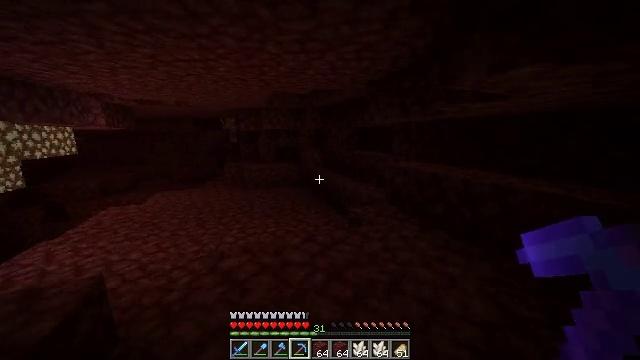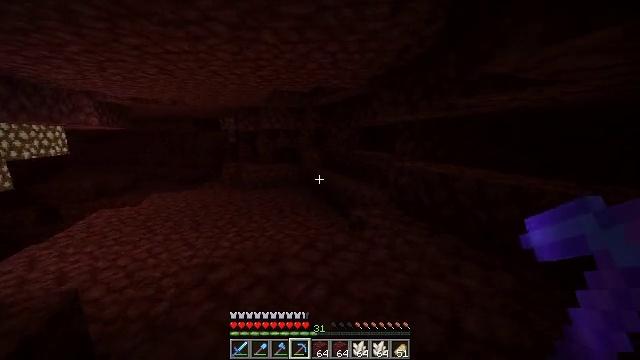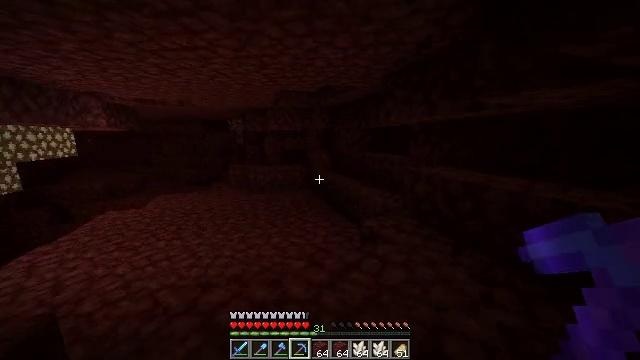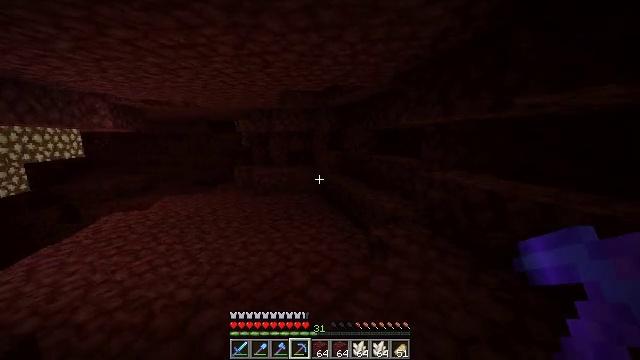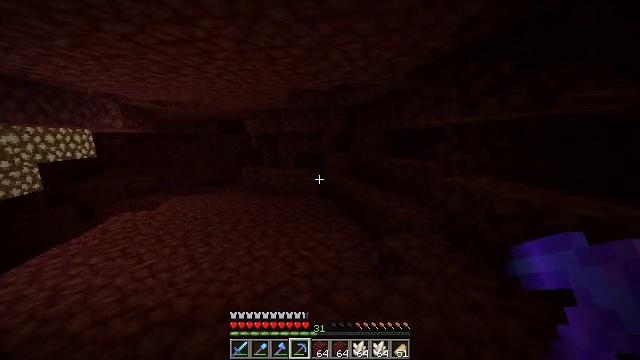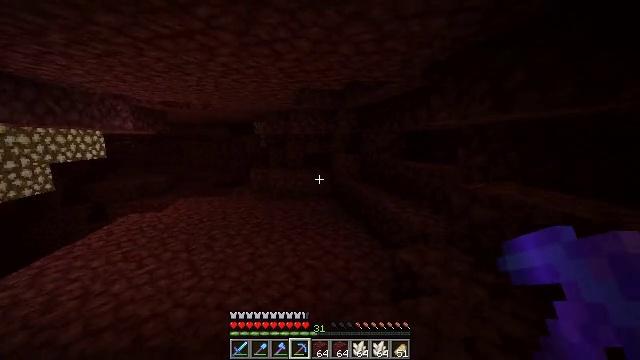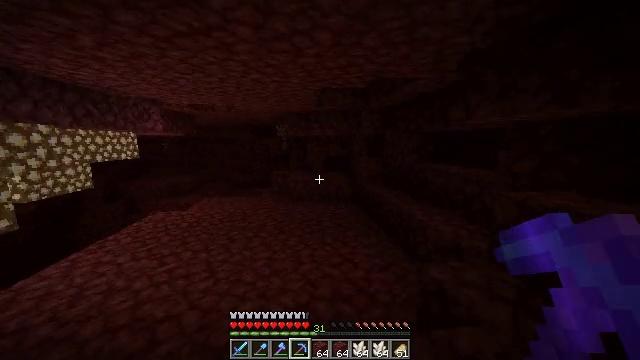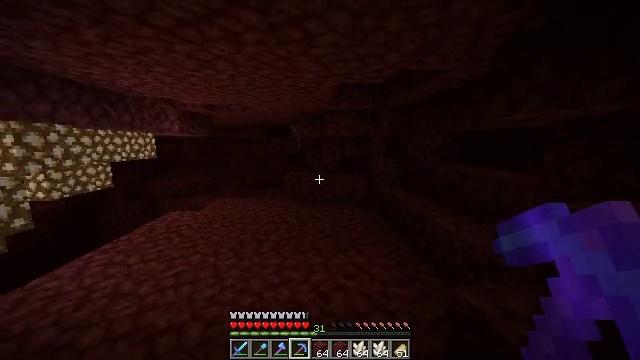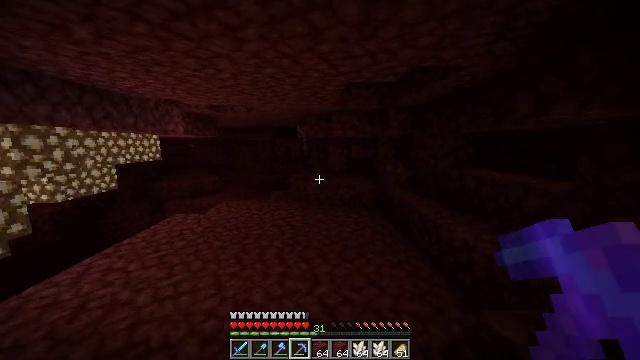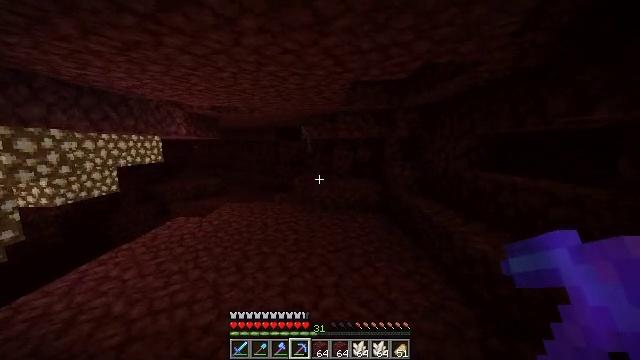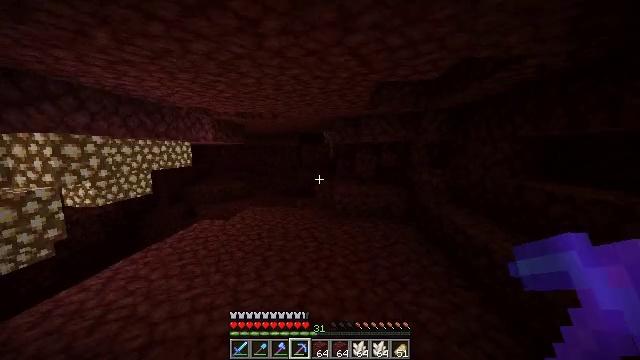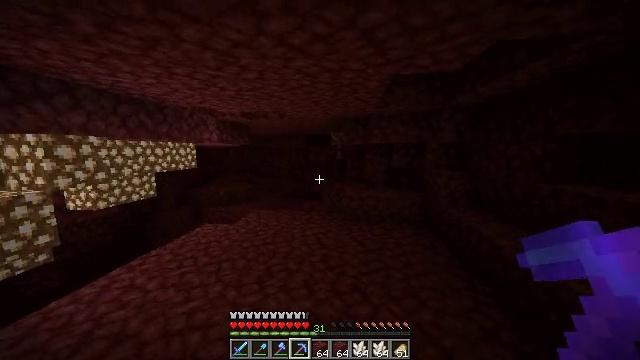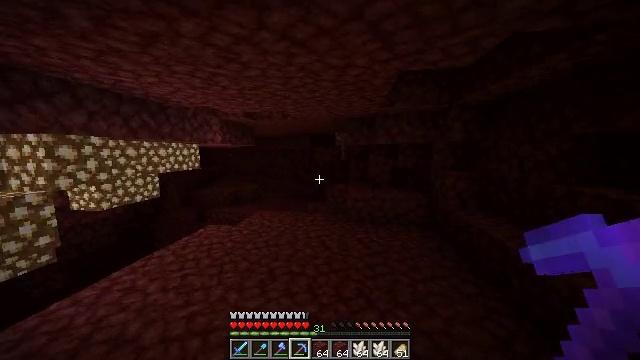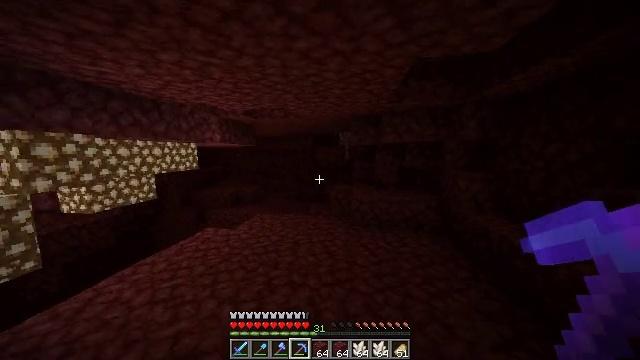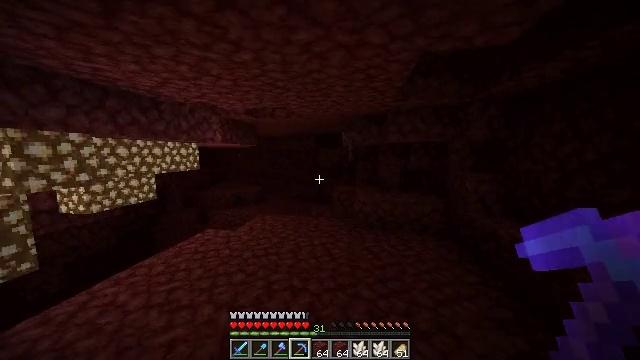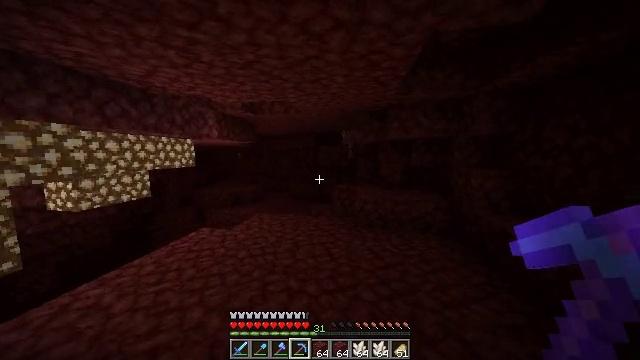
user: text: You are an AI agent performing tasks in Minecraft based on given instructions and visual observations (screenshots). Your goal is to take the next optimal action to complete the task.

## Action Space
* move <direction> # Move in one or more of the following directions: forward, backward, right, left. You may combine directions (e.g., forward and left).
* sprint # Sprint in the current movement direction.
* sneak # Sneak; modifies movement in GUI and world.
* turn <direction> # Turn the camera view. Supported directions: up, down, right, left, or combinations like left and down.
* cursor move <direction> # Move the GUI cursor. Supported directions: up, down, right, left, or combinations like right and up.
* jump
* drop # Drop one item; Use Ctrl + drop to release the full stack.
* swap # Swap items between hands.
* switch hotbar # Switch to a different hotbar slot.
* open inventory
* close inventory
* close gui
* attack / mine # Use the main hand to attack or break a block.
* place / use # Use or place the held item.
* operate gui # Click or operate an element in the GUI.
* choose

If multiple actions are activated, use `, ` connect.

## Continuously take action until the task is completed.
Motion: motion action
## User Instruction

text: Collect glowstone blocks for lighting.
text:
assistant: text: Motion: move forward, sprint
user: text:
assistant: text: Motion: move forward, sprint, turn left
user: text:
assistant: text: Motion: move forward, turn left
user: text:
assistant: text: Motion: move forward, sprint, turn left
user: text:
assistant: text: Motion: move forward, sprint, turn left
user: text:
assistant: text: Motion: move forward, sprint, turn left
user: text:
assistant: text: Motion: move forward, sprint, turn left
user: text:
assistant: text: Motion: move forward, turn left
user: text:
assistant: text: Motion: move forward, turn left
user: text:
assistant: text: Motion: move forward, sprint, turn left and up
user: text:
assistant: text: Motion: move forward, sprint, turn left
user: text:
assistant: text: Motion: move forward, sprint, turn left
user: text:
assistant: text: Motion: move forward
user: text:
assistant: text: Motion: move forward
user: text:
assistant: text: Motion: move forward, sprint
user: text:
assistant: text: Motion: move forward, sprint
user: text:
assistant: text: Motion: move forward, sprint
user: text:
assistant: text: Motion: move forward, sprint
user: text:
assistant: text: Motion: move forward
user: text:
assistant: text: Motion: move forward
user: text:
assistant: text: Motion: move forward
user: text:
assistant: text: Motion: move forward
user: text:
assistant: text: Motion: move forward, turn left
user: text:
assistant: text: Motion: move forward, turn left
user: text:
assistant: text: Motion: move forward, turn left
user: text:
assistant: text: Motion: move forward, turn left
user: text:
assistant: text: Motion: move forward, turn left
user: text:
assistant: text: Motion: move forward, turn left
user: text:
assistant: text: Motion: move forward and move right, turn left
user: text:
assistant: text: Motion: move forward and move right